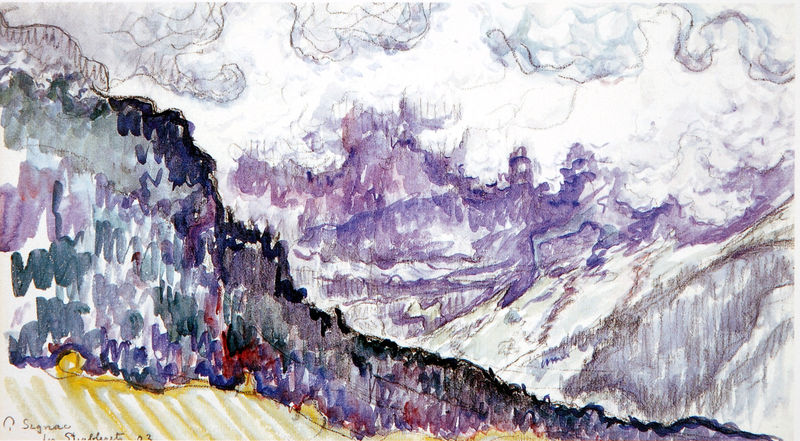
Titel: Les Diablerets
Künstler: Paul Signac
Institution: (Privatsammlung)
Schlagwörter: baum, berg, blau, dunkel, gemälde, himmel, schatten, weiß, wolken, aquarell, bäume, fluss, gelb, grün, impressionismus, landschaft, braun, bunt, frankreich, grau, hell, licht, schwarz, skizze, zeichnung, rot, schnee, wiese, expressionismus, malerei, blass, bild, signatur, feld, felder, ferne, horizont, hügel, natur, weite, wind, pastos, sonne, wiesen, rechts, tal, wald, hellblau, studie, moderne, abhang, abstrakt, berge, farben, gebirge, hang, kamm, modern, farbe, formen, lila, nebel, violett, wasserfarbe, berglandschaft, linien, winter, sturm, wein, duktus, hoch, striche, impression, abstrahiert, pink, wasserfarben, hängen, unterschrift, links, alpen, linie, wälder, paul, form, bergkamm, täler, schraffur, durcheinander, bleistift, entwurf, pinselstrich, stift, diagonal, zacken, landschaftsbild, verschwommen, signac, bergrücken, hänge, klassik, olivgrün, tief, augenblick, pointillismus, paul signac, paul segnac, segnac, vorzeichnung, vilett, bergwald, wimd, gelber vordergrund, wald kamm, rote lichter